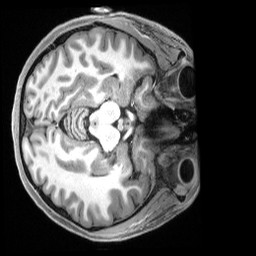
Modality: T1w
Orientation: axial
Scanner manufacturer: siemens
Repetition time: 2.5 s
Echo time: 0.00231 s